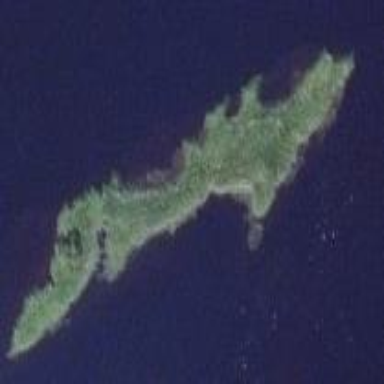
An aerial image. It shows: Islet.